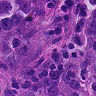
Metastatic tissue present: yes